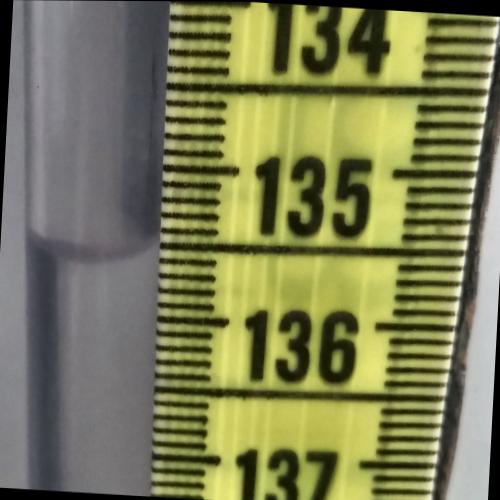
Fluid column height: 135.5 cm